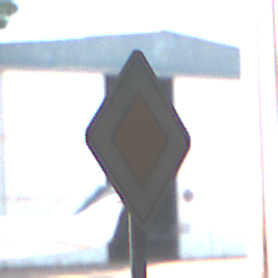
Verkehrszeichen: Vorfahrtsstrasse
Umgebung: Indoor, Urban
Tageszeit: Midday
Wetter: NotSpecified
Licht: Natural
Jahreszeit: NotSpecified
Kontrast: MediumContrast